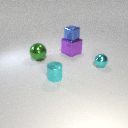
large purple metal cube behind small cyan metal sphere